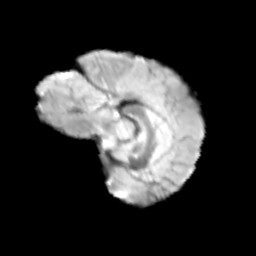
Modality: T2w
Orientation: sagittal
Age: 11
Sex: female
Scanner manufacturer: siemens
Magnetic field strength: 3 T
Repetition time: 3.8 s
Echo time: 0.07 s